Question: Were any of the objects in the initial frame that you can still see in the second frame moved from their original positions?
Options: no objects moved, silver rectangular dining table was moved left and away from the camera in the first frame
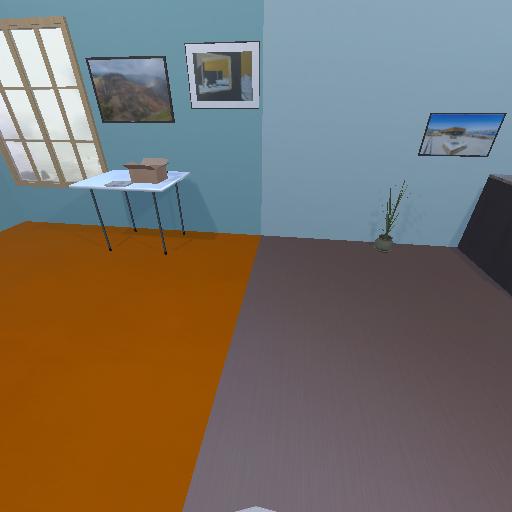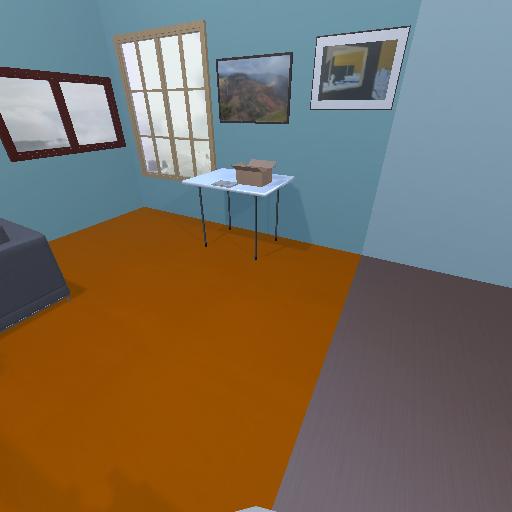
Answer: no objects moved